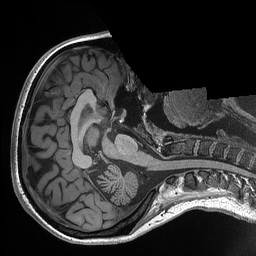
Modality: T1w
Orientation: axial
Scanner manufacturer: siemens
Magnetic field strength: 3 T
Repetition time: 2.3 s
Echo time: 0.00298 s